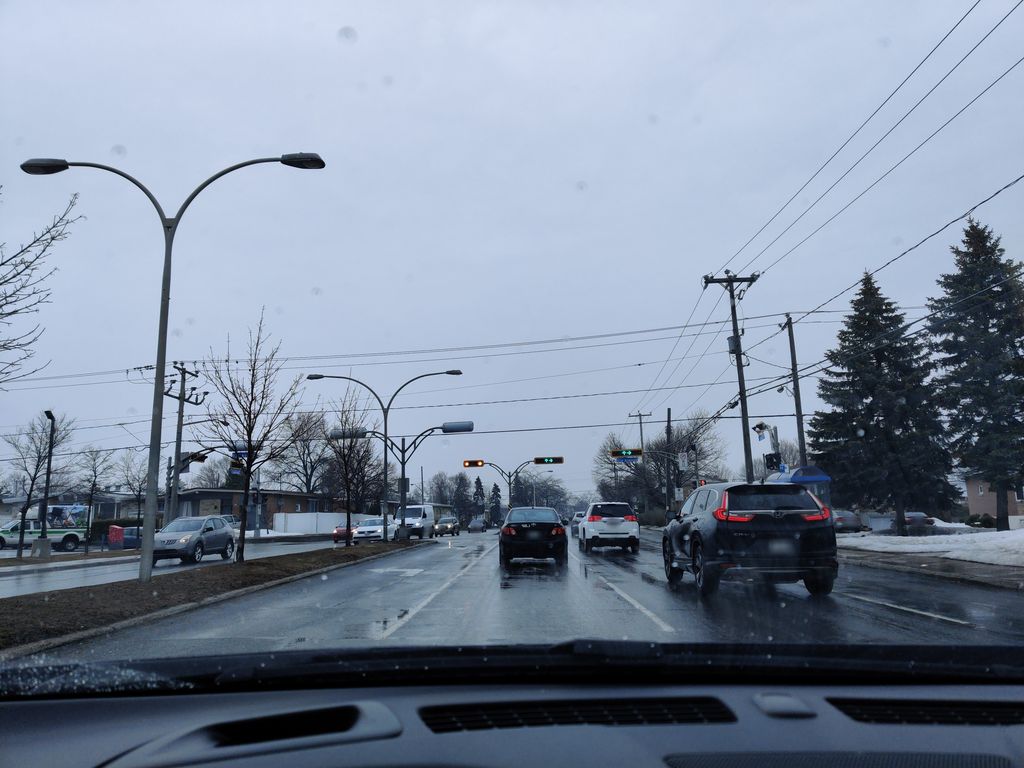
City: montreal